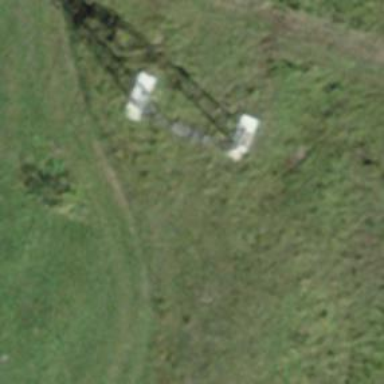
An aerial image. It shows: Pylon for aerialway.